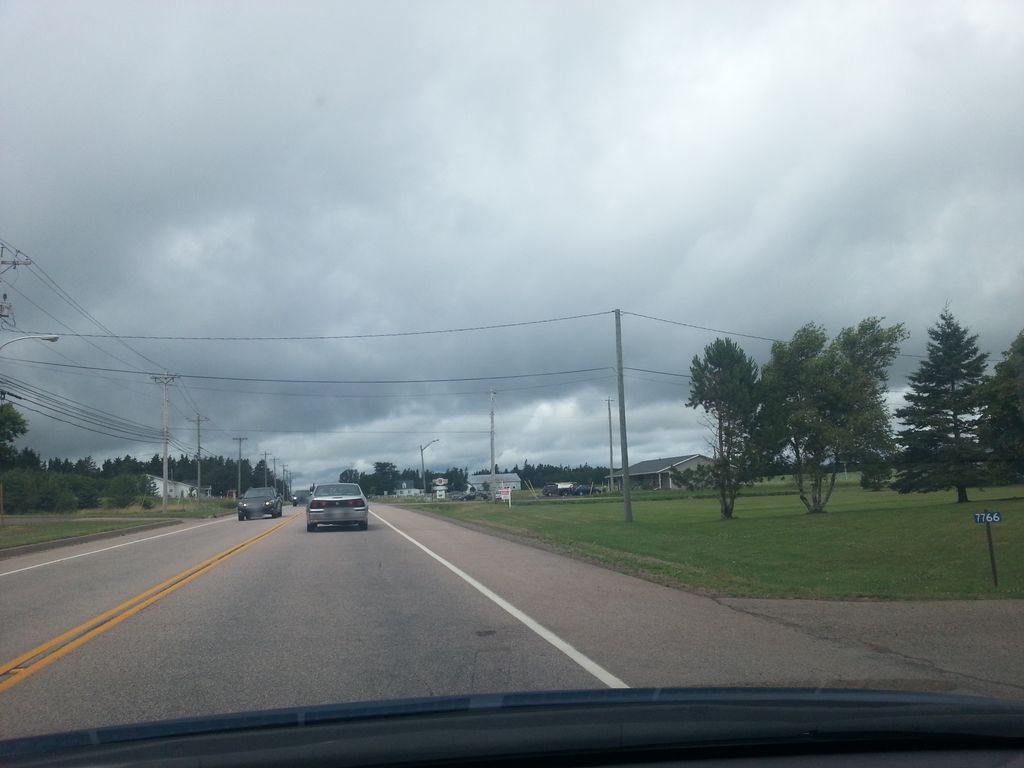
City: charlottetown